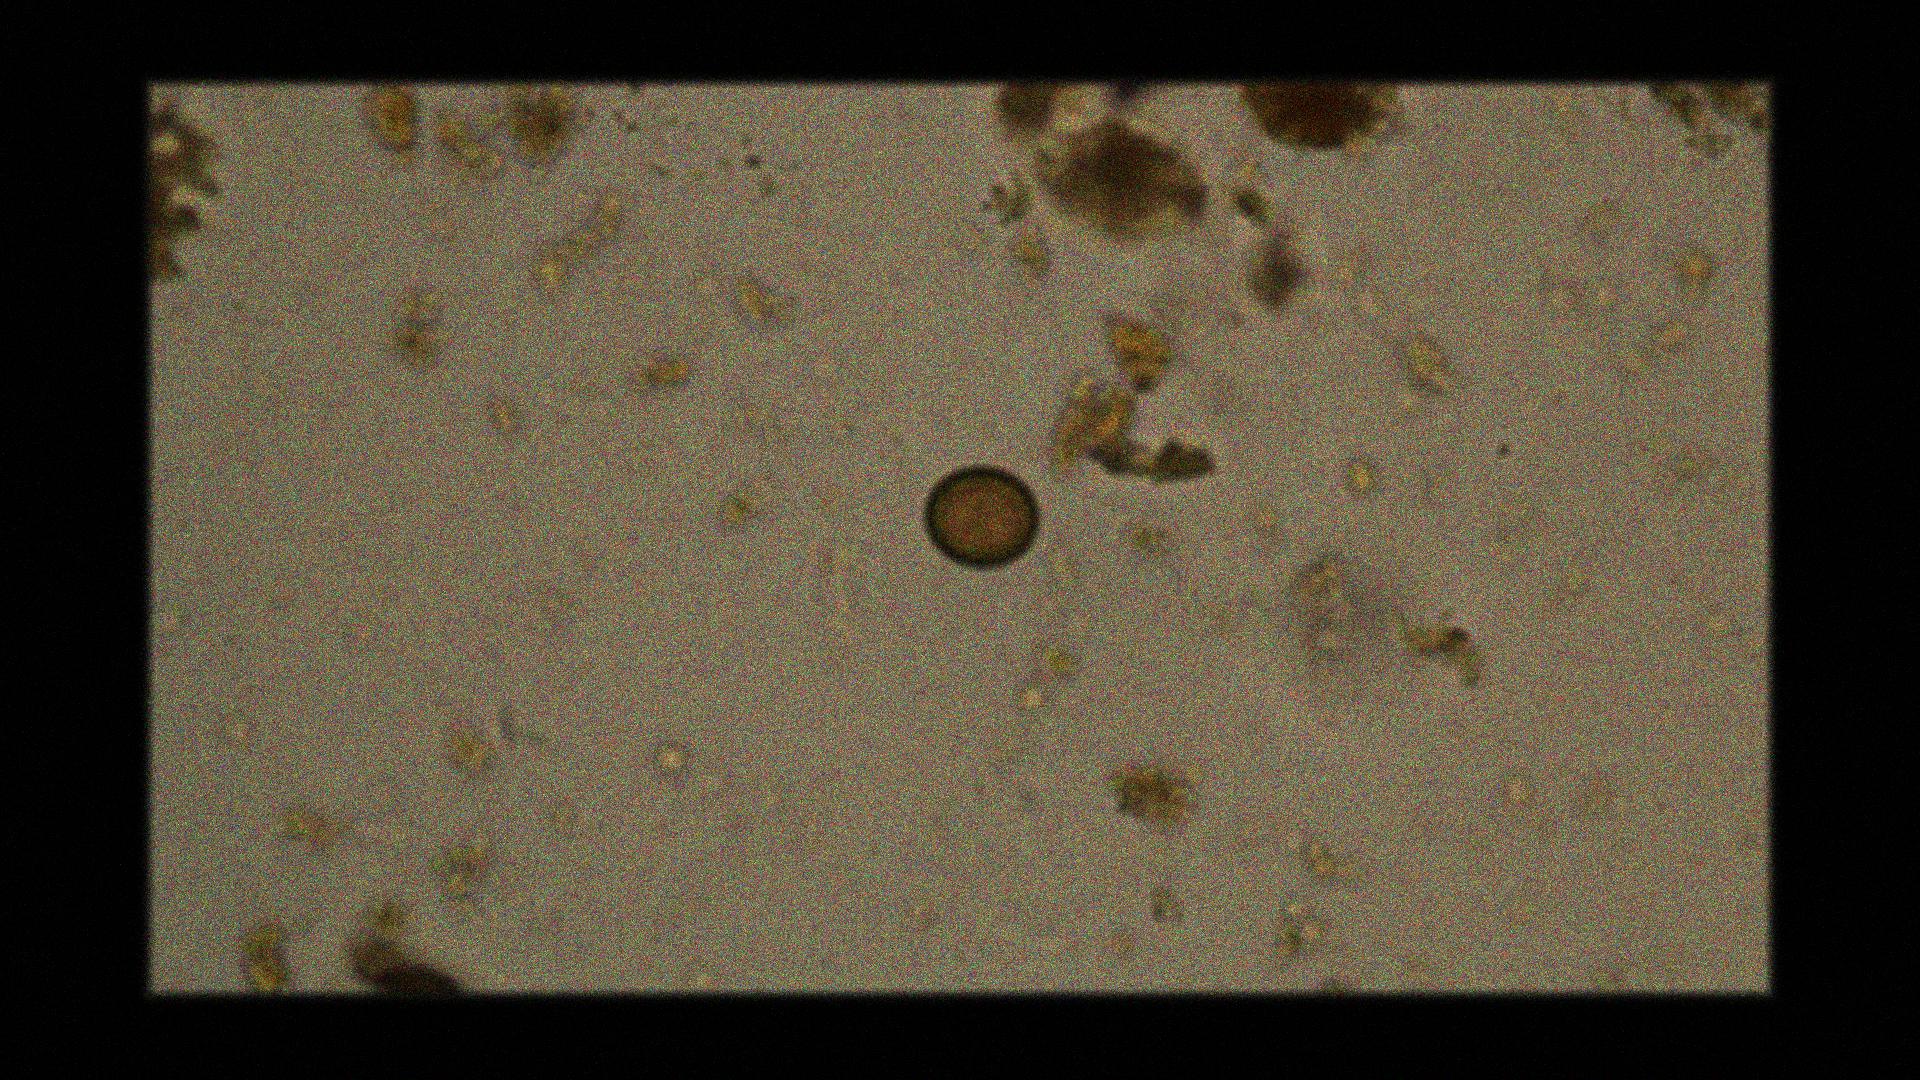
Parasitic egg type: Taenia spp. egg